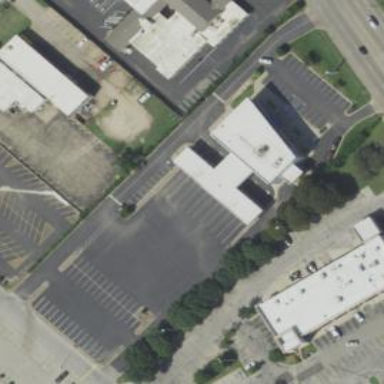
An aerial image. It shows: Parking area.